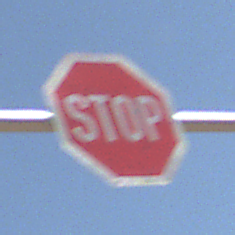
Verkehrszeichen: Stop
Umgebung: Outdoor, Nature
Tageszeit: Midday
Wetter: Clear
Licht: Natural
Jahreszeit: NotSpecified
Kontrast: HighContrast